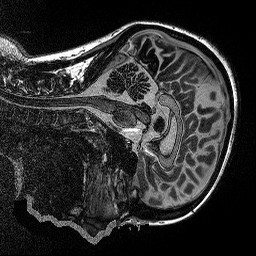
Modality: MP2RAGE
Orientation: sagittal
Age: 25
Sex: female
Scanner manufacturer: siemens
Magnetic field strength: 3 T
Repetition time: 5 s
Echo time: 0.00298 s